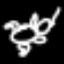
Label: frog